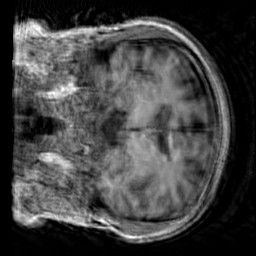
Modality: T1w
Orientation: coronal
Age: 29
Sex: male
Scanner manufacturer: siemens
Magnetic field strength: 3 T
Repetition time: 2.3 s
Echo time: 0.00303 s